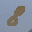
Label: 8